Interaction volume radius: 5 \u00c5
Interaction volume height: 15 \u00c5
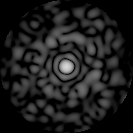
Disorder parameter: 0.8428